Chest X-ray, PA view. Patient: 30 years old, sex F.
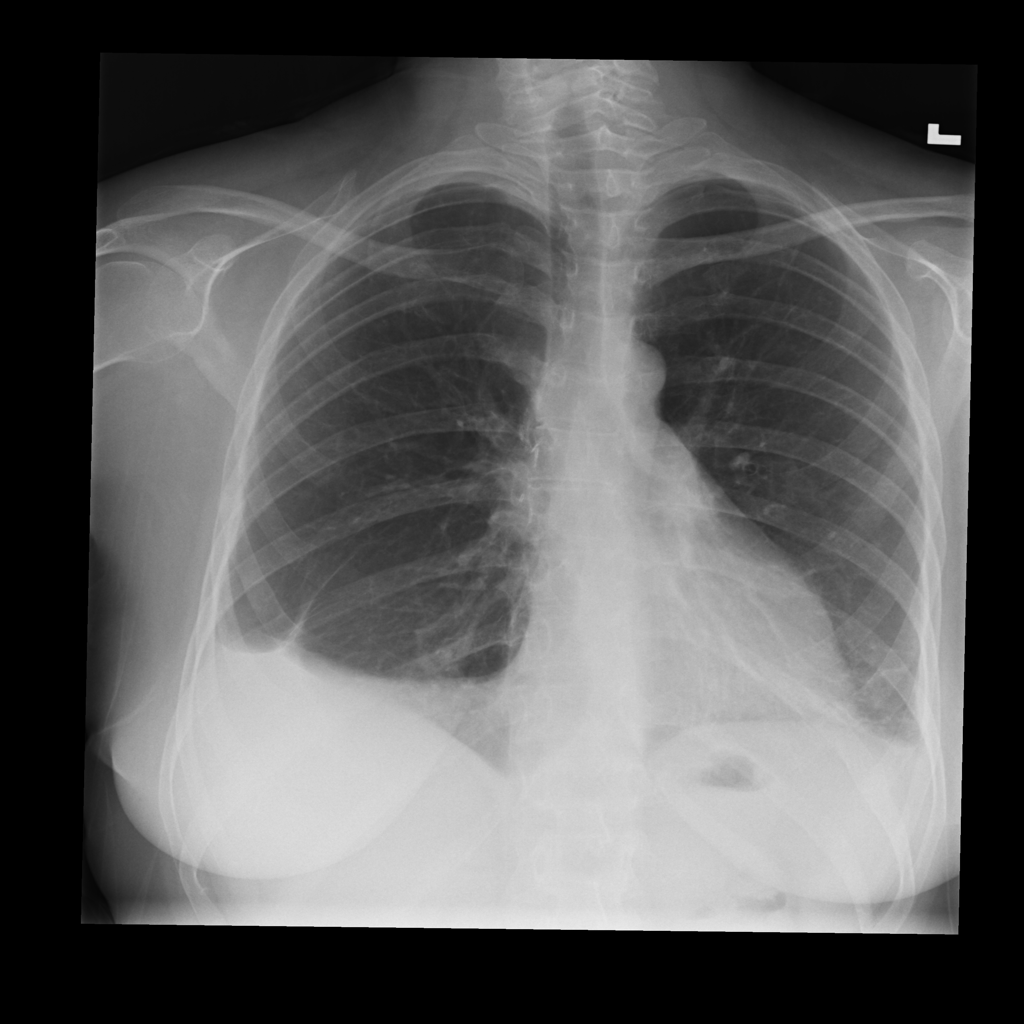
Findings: Effusion